Interaction volume radius: 5 \u00c5
Interaction volume height: 35 \u00c5
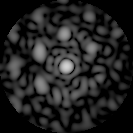
Disorder parameter: 0.6352